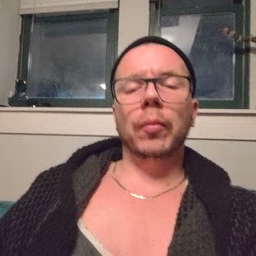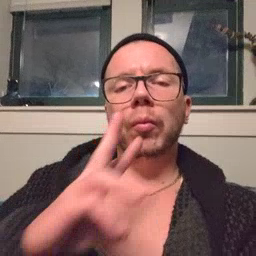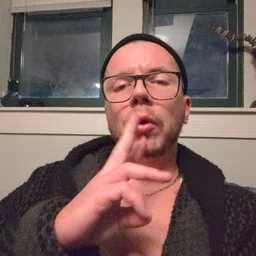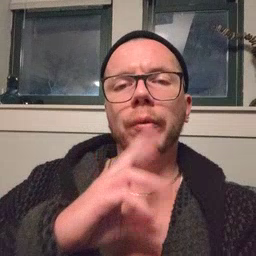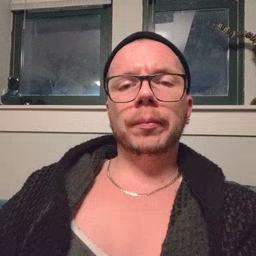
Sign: water